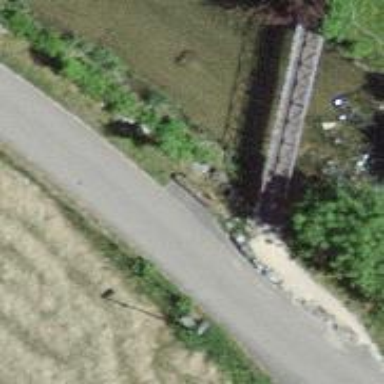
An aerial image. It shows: Brown bench in the vicinity.